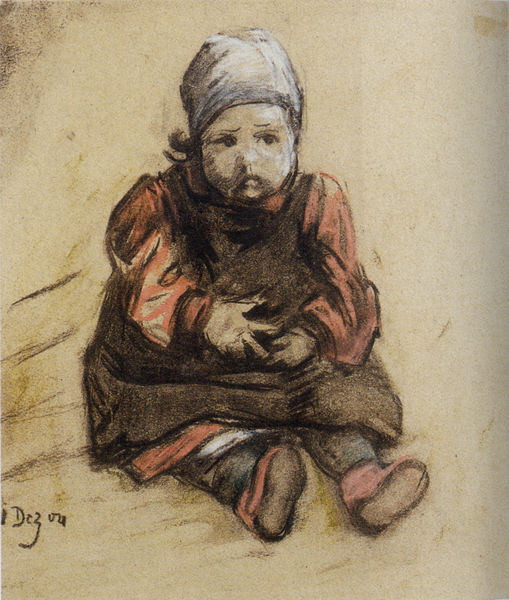
Titel: Sitzendes Kind
Künstler: Franz Marc
Standort: Halle
Institution: Staatliche Galerie Moritzburg
Schlagwörter: blau, hand, schatten, weiß, mädchen, sitzen, braun, degas, finger, grau, haar, hintergrund, kleid, kreide, mund, nase, pastell, schwarz, skizze, zeichnung, blick, rot, tuch, beige, haube, hose, mütze, arm, augen, bluse, gesicht, kleidung, trauer, ärmel, hände, portrait, porträt, signatur, haare, realismus, sitzend, kind, blatt, person, frontal, kinn, rosa, traurig, schürze, füße, schrift, wangen, papier, ecke, genrebild, naturalismus, schuhe, studie, klein, linien, baby, signiert, kopftuch, ernst, brauen, sitzt, allein, junge, name, strümpfe, unterschrift, fuss, kohle, schraffur, kittel, schuh, ganzkörper, kleidchen, kleinkind, neutral, ansehen, armut, süß, gezeichnet, rötel, beide, pastellkreide, schue, skizzenhaft, roe, dezember, dezon, dezou, kollwitz, mitleid, mitleid erregend, rott, 19. jahrhundert, tötel, dez